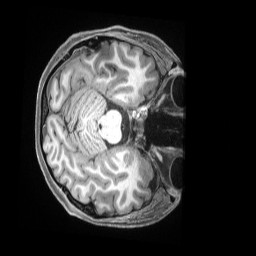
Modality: T1w
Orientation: axial
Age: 35
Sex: female
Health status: ill
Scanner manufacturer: siemens
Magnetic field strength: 3 T
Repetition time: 2.5 s
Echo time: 0.00181 s